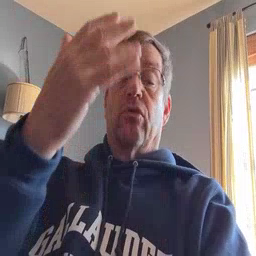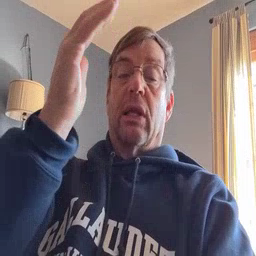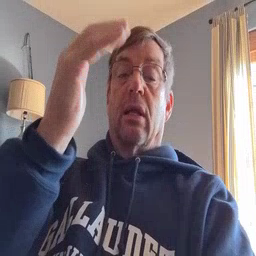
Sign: tree